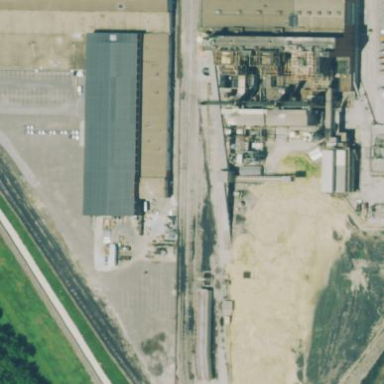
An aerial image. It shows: Industrial area with power plant.